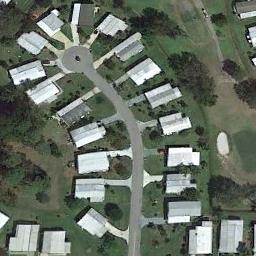
Label: residential